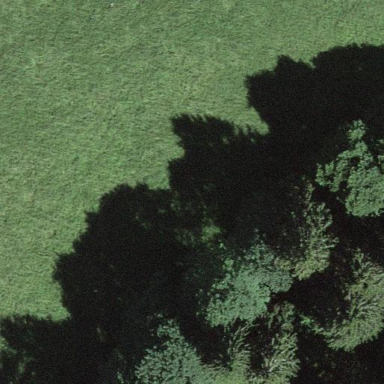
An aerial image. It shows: Forest area with woodland.